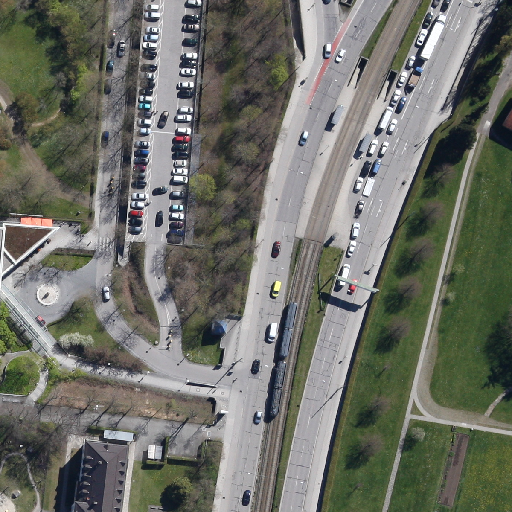
Referring expression: car in the parking area